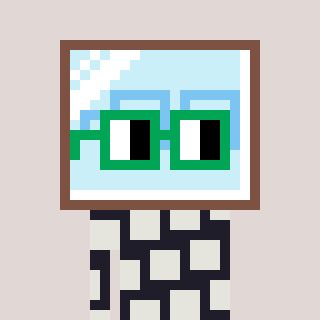
a pixel art character with square green glasses, a mirror-shaped head and a grayscale-colored body on a warm background